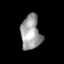
Tissue: skin
Cell type: Epithelial cells
Senescence score: 0.2539
Nuclear area (px): 667
Mean DAPI intensity: 158.831